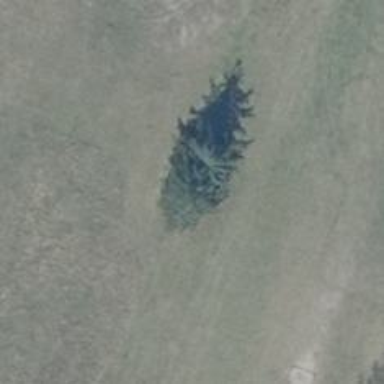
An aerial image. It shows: Needle-leaved tree in its natural environment.